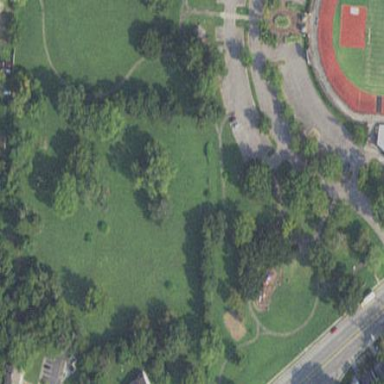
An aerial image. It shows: Lovely park for leisure and relaxation.